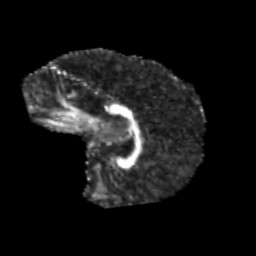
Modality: FA
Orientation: sagittal
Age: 13
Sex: male
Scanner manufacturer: siemens
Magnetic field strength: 3 T
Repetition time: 3.8 s
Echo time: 0.07 s